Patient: sex M, age 45
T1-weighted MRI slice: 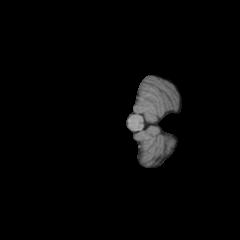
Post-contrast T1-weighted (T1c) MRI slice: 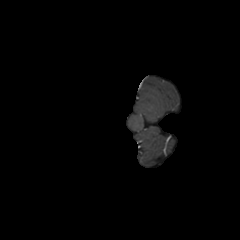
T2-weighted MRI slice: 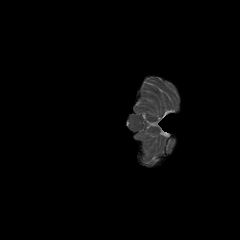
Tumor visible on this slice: no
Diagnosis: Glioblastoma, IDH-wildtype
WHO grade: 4